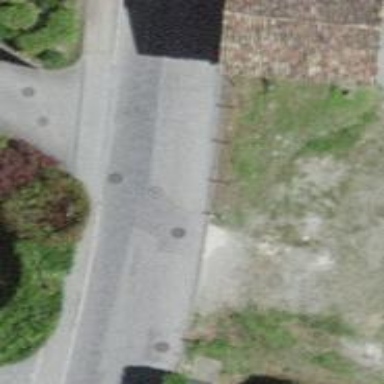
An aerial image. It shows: Residential road with chicane for traffic calming.